Question: This is my layout file
in this file the cursor set automatically in second Edit Text . i need to change the first Edit Text . and why it happens . how to fix it?
'''
<TextView
android:id="@+id/textView1"
android:layout_width="wrap_content"
android:layout_height="wrap_content"
android:layout_alignParentLeft="true"
android:layout_alignParentTop="true"
android:layout_marginTop="15dp"
android:text="@string/location"
android:textAppearance="?android:attr/textAppearanceMedium" />
<EditText
android:id="@+id/editText1"
android:layout_width="wrap_content"
android:layout_height="wrap_content"
android:layout_alignBottom="@+id/textView1"
android:layout_alignParentRight="true"
android:ems="10" />
<TextView
android:id="@+id/textView2"
android:layout_width="wrap_content"
android:layout_height="wrap_content"
android:layout_alignLeft="@+id/textView1"
android:layout_below="@+id/textView1"
android:layout_marginTop="68dp"
android:text="@string/country"
android:textAppearance="?android:attr/textAppearanceSmall" />
<TextView
android:id="@+id/textView3"
android:layout_width="wrap_content"
android:layout_height="wrap_content"
android:layout_below="@+id/textView2"
android:layout_marginTop="19dp"
android:text="@string/temperature"
android:textAppearance="?android:attr/textAppearanceSmall" />
<TextView
android:id="@+id/textView4"
android:layout_width="wrap_content"
android:layout_height="wrap_content"
android:layout_alignLeft="@+id/textView3"
android:layout_below="@+id/textView3"
android:layout_marginTop="32dp"
android:text="@string/humidity"
android:textAppearance="?android:attr/textAppearanceSmall" />
<TextView
android:id="@+id/textView5"
android:layout_width="wrap_content"
android:layout_height="wrap_content"
android:layout_alignLeft="@+id/textView4"
android:layout_below="@+id/textView4"
android:layout_marginTop="21dp"
android:text="@string/pressure"
android:textAppearance="?android:attr/textAppearanceSmall" />
<EditText
android:id="@+id/editText2"
android:layout_width="wrap_content"
android:layout_height="wrap_content"
android:layout_above="@+id/textView3"
android:layout_toRightOf="@+id/textView3"
android:ems="10" >
<requestFocus />
</EditText>
<EditText
android:id="@+id/editText3"
android:layout_width="wrap_content"
android:layout_height="wrap_content"
android:layout_alignBaseline="@+id/textView3"
android:layout_alignBottom="@+id/textView3"
android:layout_alignLeft="@+id/editText2"
android:ems="10" />
<EditText
android:id="@+id/editText4"
android:layout_width="wrap_content"
android:layout_height="wrap_content"
android:layout_above="@+id/textView5"
android:layout_alignLeft="@+id/editText1"
android:ems="10" />
<EditText
android:id="@+id/editText5"
android:layout_width="wrap_content"
android:layout_height="wrap_content"
android:layout_alignBaseline="@+id/textView5"
android:layout_alignBottom="@+id/textView5"
android:layout_alignRight="@+id/editText4"
android:ems="10" />
<Button
android:id="@+id/button1"
android:layout_width="wrap_content"
android:layout_height="wrap_content"
android:layout_alignLeft="@+id/editText2"
android:layout_below="@+id/editText1"
android:onClick="open"
android:text="@string/weather" />
</RelativeLayout>
'''
Here i have attached image also for better understanding
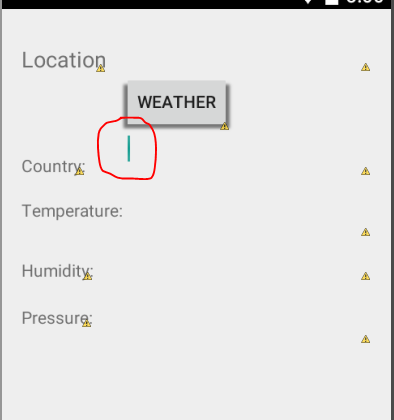
Answer: Remove request focus in Edittext2, then set to EditText1
'''
<EditText
android:id="@+id/editText2"
android:layout_width="wrap_content"
android:layout_height="wrap_content"
android:layout_above="@+id/textView3"
android:layout_toRightOf="@+id/textView3"
android:ems="10" >
</EditText>
<EditText
android:id="@+id/editText1"
android:layout_width="wrap_content"
android:layout_height="wrap_content"
android:layout_alignBottom="@+id/textView1"
android:layout_alignParentRight="true"
android:ems="10" >
<requestFocus />
</EditText>
'''